Question: I've got a widget that is not laying out correctly on device (its OK in IB, but its not quite right). The widget is a label and its located about mid-screen. Interface Builder gave it a Vertical Space Constraint with a 'Bottom Anchor'. Here, bottom means bottom of the screen (rather than a widget below, or anchor to top screen).
I'm in the inspector, but I don't see how to change to a top anchor (preferably, to the widget above). I tried reading Apple's <URL>.
Below is a screen capture under Interface Builder showing the Vertical Space Constraint anchored to the bottom of the screen. And its attributes leave a lot to be desired - Equal, Constant and Priority don't really help.

Does anyone know how to edit constraints? Specifically, I want to (1) change a vertical spacer's anchor from bottom top; and (2) anchor against the widget above, and not the top of the screen.
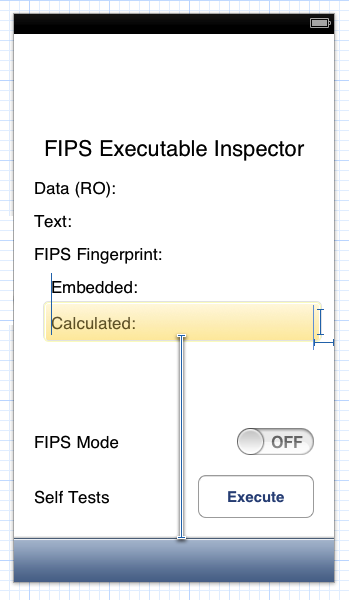
Answer: Select the "Embedded" and the "Calculated" element together by shift-clicking.
With those two elements selected, use the constraints menu:

This menu, together with careful selection of elements, is central to happy editing of constraints in IB. In your case, choose the central item, the Pin menu. Choose Vertical Spacing - this will create a new constraint on vertical spacing between your two elements. Alternatively, select a single element and pin "Top space to superview" to pin to the top instead of the bottom.
You can now select and delete the vertical spacing to the bottom of the view. IB wouldn't let you delete this before since you have to have a complete, non-ambiguous set of constraints. After adding your new vertical spacing constraint, you now have this.
To illustrate further, here is an empty view controller, with a single text field which I have dragged on:

All of the constraints are purple, which means IB has added them for me (they are System constraints) and they can't be removed - they are the minimum constraints needed to position and size the text field.
Now, I'll select the text field, and pin the top space to the superview:

Now you can see that the two vertical space constraints have changed to blue (they are now user constraints) and they have a thicker appearance in the editor. This means that one of them can be deleted. I select the constraint for the bottom space and hit delete:

Note that this still has the appearance of a user constraint - but if I try to delete it, IB will automatically recreate the system constraint pinning to the bottom of the superview, getting us back to square one.
I have written about this, and similar autolayout topics, <URL>.